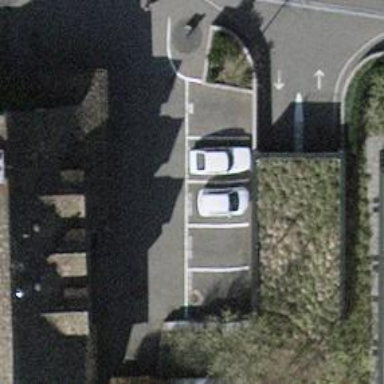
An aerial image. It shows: Car sharing facility.